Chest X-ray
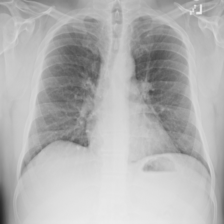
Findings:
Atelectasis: negative
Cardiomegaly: negative
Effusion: negative
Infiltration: negative
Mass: negative
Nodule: negative
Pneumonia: negative
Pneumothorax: negative
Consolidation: negative
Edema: negative
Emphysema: negative
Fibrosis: negative
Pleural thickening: negative
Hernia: negative